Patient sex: F
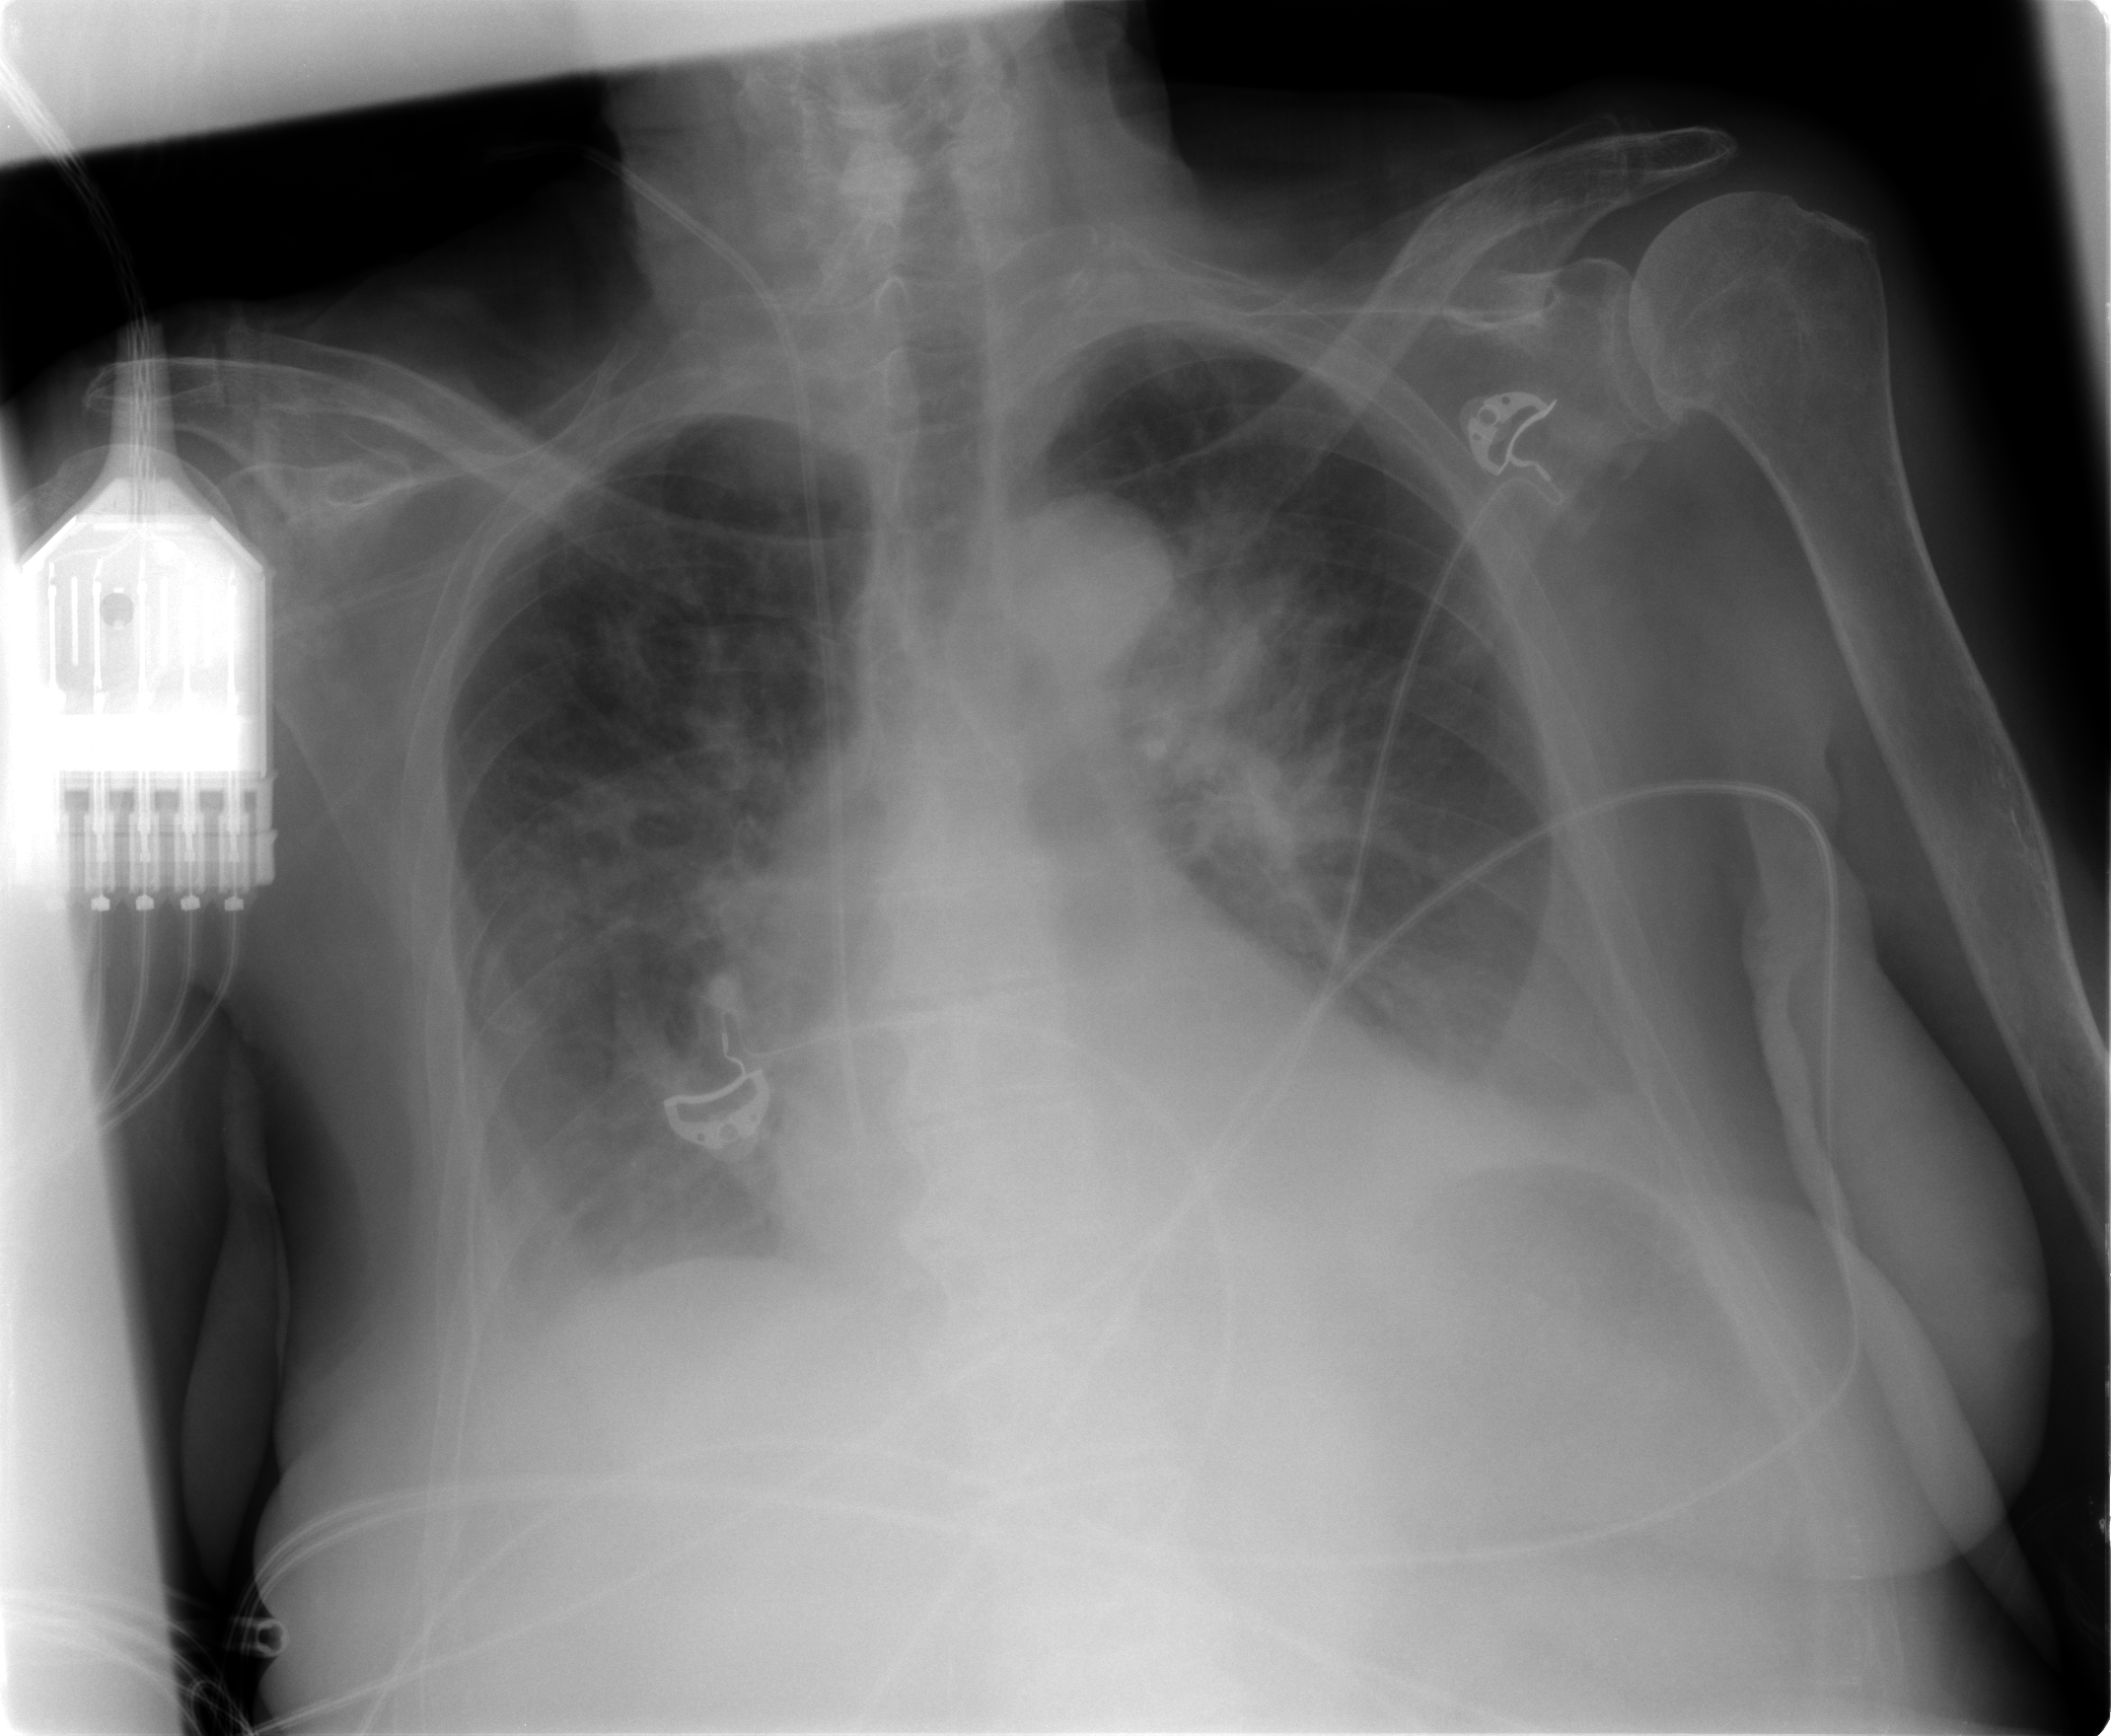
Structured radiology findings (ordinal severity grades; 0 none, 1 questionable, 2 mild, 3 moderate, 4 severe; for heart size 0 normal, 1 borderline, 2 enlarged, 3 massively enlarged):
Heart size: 1
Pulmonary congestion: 3
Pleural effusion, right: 2
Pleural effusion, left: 2
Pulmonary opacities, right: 2
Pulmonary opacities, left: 2
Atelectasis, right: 2
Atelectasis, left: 2